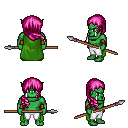
a pixel art fantasy rpg character, male body template, orc, green skin, green cape, white pants, pink right-swept hairstyle, leather bracers, spear, four views (front, back, left, right), 2x2 character sprite sheet, small pixel art, hard edges, no anti-aliasing